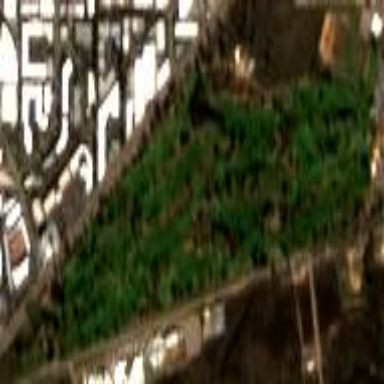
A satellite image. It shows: Golf course surrounded by greenery.